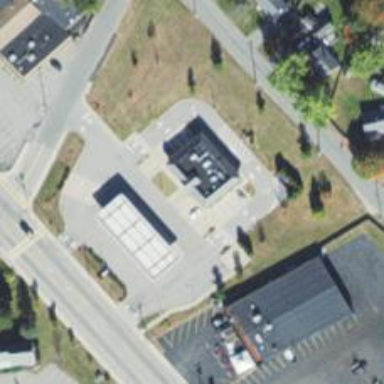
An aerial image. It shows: Convenience shop.